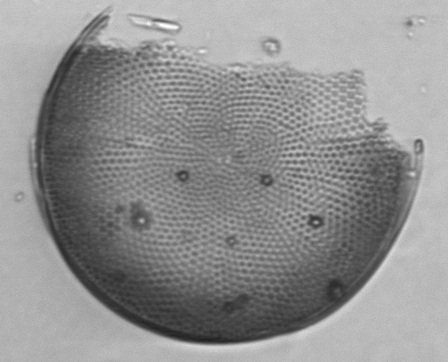
Label: Coscinodiscus